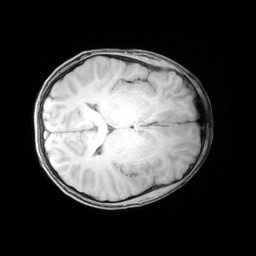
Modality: MP2RAGE
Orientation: axial
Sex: male
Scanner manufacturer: siemens
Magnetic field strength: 3 T
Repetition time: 5 s
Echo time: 0.00355 s